Question: this is a visual representation of my directory :

here is the code snippet from test1.py
'''
....
def foo():
f=read("./test1.dat","r")
....
'''
here is the code of test2.py
'''
import imp
TEST1 = imp.load_source('test1', '../test1.py')
def test2():
TEST1.foo()
'''
running test2.py
'''
cd subdir
python test2.py
'''
got IOERROR: No Such file or directory : "./test1.dat"
my question is :
if I don't change the structure of directory, for example move test2.py to its parent directory, is it possible to make module test1 find the correct file when calling it in module test2?
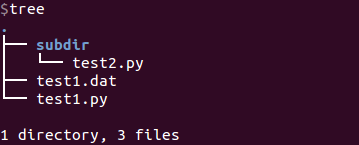
Answer: This will give you the path to a module that was loaded:
'''
import a_module
print a_module.__file__
'''
To get the directory of the module:
'''
import os, a_module
path = os.path.dirname(a_module.__file__)
'''
Putting it all together, I'd use this approach if you're looking for files relative to another module:
from test1.py
'''
def foo(path):
f=read(path,"r")
'''
from test2.py
'''
import os, test1
path = os.path.dirname(test1.__file__)
test1.foo(path + "/test1.dat")
'''